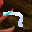
Label: 7